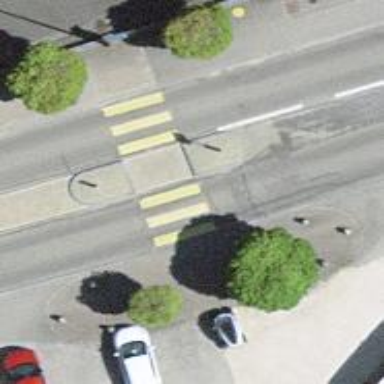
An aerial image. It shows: Marked road crossing.